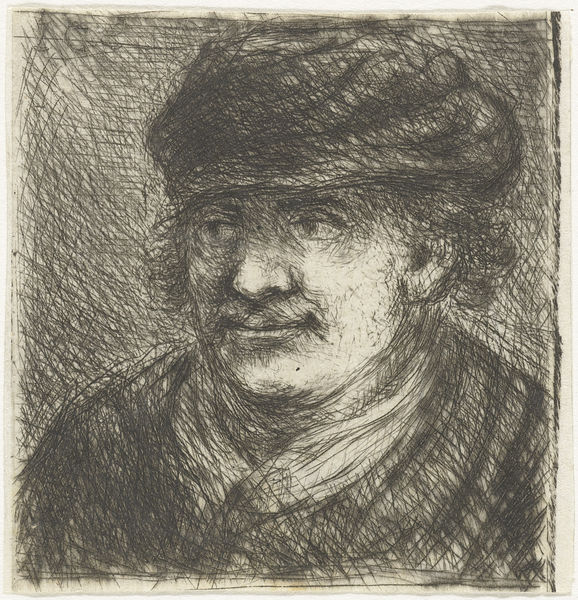
Titel: Man met hoed
Künstler: Jan Chalon
Standort: Amsterdam
Institution: Rijksmuseum
Schlagwörter: mann, weiß, haar, hut, mund, nase, ohr, schwarz, zeichnung, blick, schal, tuch, bart, hemd, kappe, mütze, augen, gesicht, kragen, rembrandt, hals, portrait, porträt, auge, mantel, kinn, lippen, lächeln, wangen, papier, rahmung, grafik, graphik, linien, rand, wange, dreiviertelprofil, hemdkragen, druck, druckgraphik, lithographie, druckgrafik, schraffur, radierung, stich, bleistift, kohlezeichnung, stift, selbstportrait, orh, durck, quadratisch, kratzer, rembrand, weiiß, graphiik, radierug, krakelig, nach rembrandt